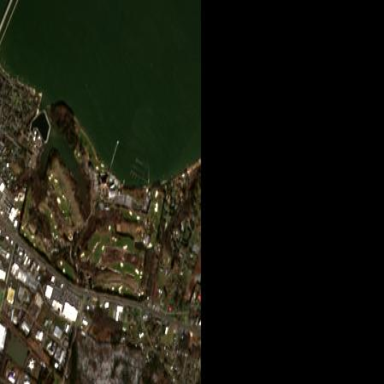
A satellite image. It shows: Golf course.